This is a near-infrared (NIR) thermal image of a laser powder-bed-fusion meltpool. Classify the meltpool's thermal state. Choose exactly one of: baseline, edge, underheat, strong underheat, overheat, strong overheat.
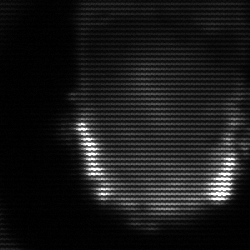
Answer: baseline